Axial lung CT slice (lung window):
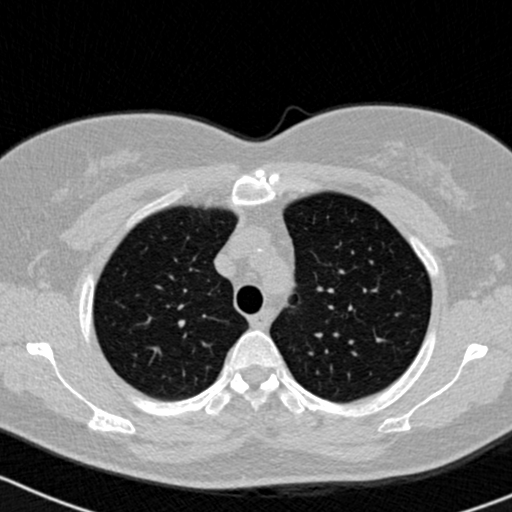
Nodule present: no